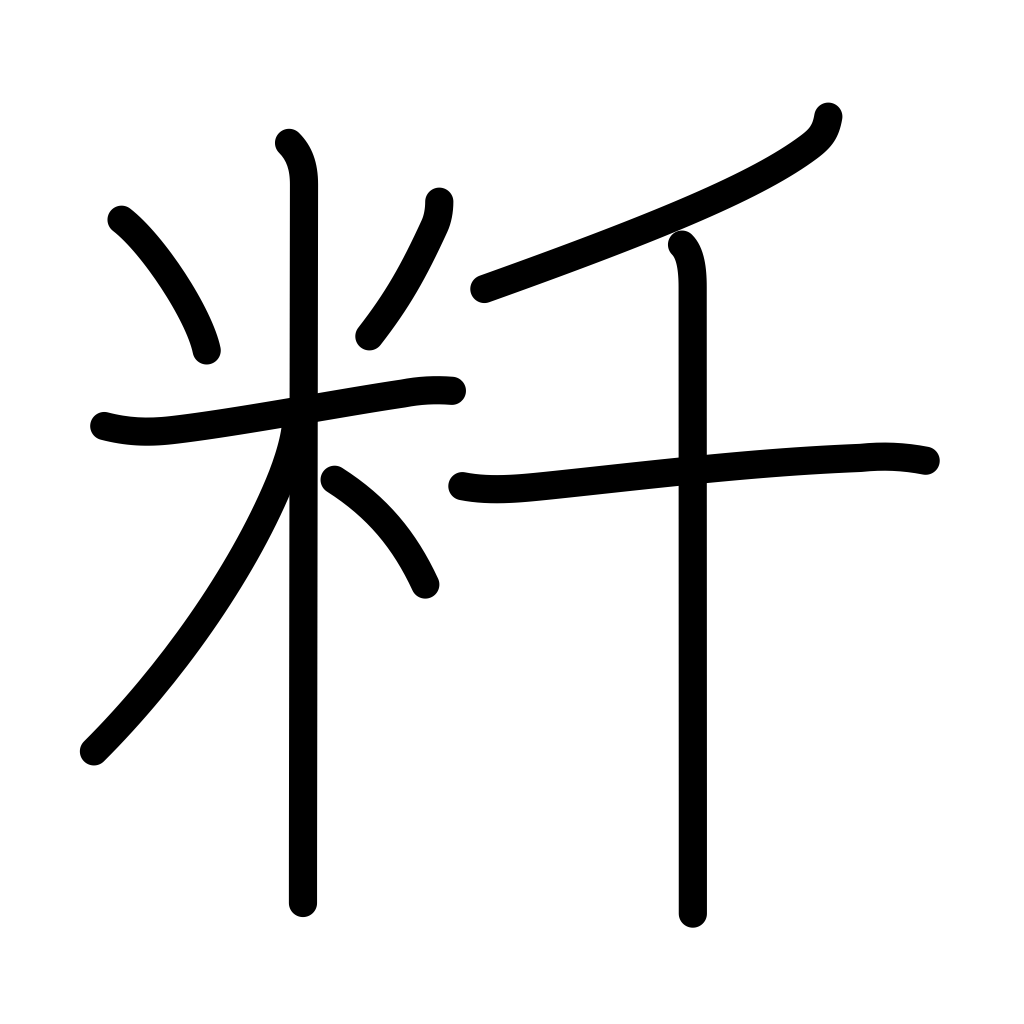
Meaning: kilometer